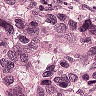
Metastatic tissue present: yes